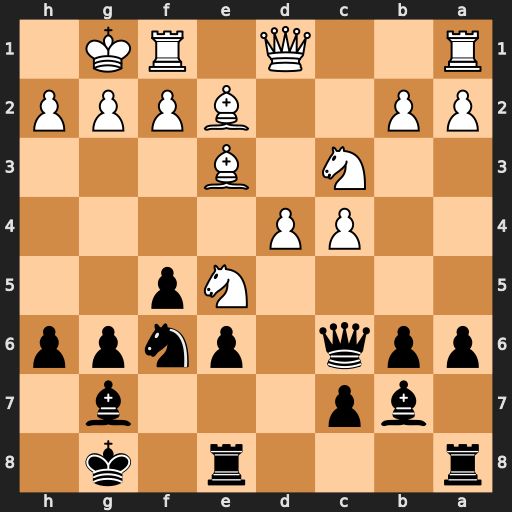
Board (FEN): r3r1k1/1bp3b1/ppq1pnpp/4Np2/2PP4/2N1B3/PP2BPPP/R2Q1RK1
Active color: b
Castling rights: -
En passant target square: -
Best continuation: Qxg2#